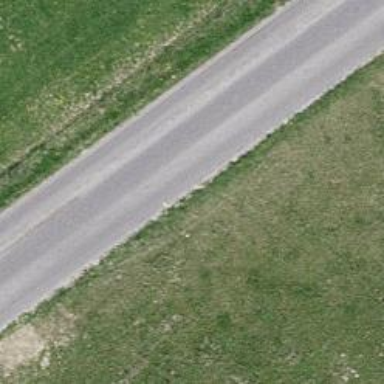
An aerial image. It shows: Tertiary road.